Interaction volume radius: 5 \u00c5
Interaction volume height: 30 \u00c5
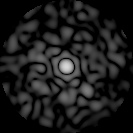
Disorder parameter: 0.8154